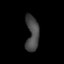
Tissue: prostate
Cell type: Fibroblasts
Senescence score: 0.741
Nuclear area (px): 444
Mean DAPI intensity: 71.16